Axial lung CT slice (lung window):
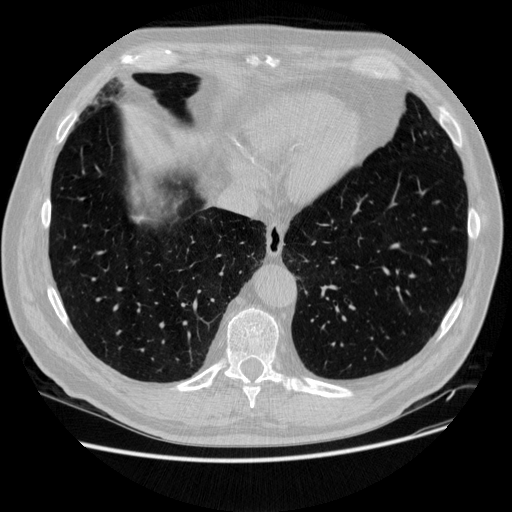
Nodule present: no